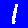
Digit: 1